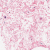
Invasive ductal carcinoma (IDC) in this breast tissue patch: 0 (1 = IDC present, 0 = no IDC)